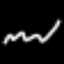
Label: squiggle